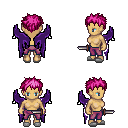
a pixel art fantasy rpg character, female body template, human, tanned skin, purple wings, magenta pants, pink bedhead hairstyle, white slippers, dagger, four views (front, back, left, right), 2x2 character sprite sheet, small pixel art, hard edges, no anti-aliasing